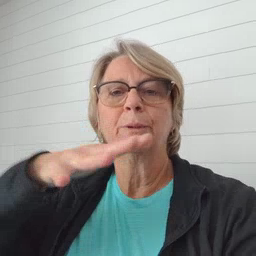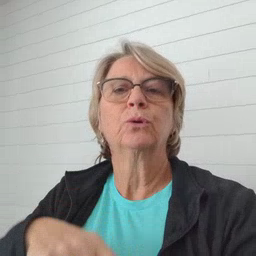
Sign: helicopter